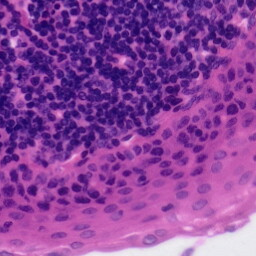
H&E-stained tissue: Tonsil